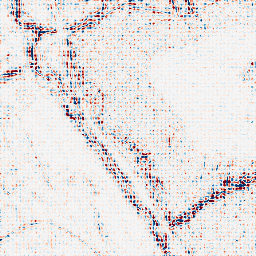
Category: wavelet
Decomposition family: wavelet_dwt
Decomposition parameters: wavelet: coif2
level: 2
Upsampling method: sinc_blackman
Upsampling parameters: scale: 8
kernel_size: 8
Upsampling scale: 8